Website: crate-barrel
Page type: receipt
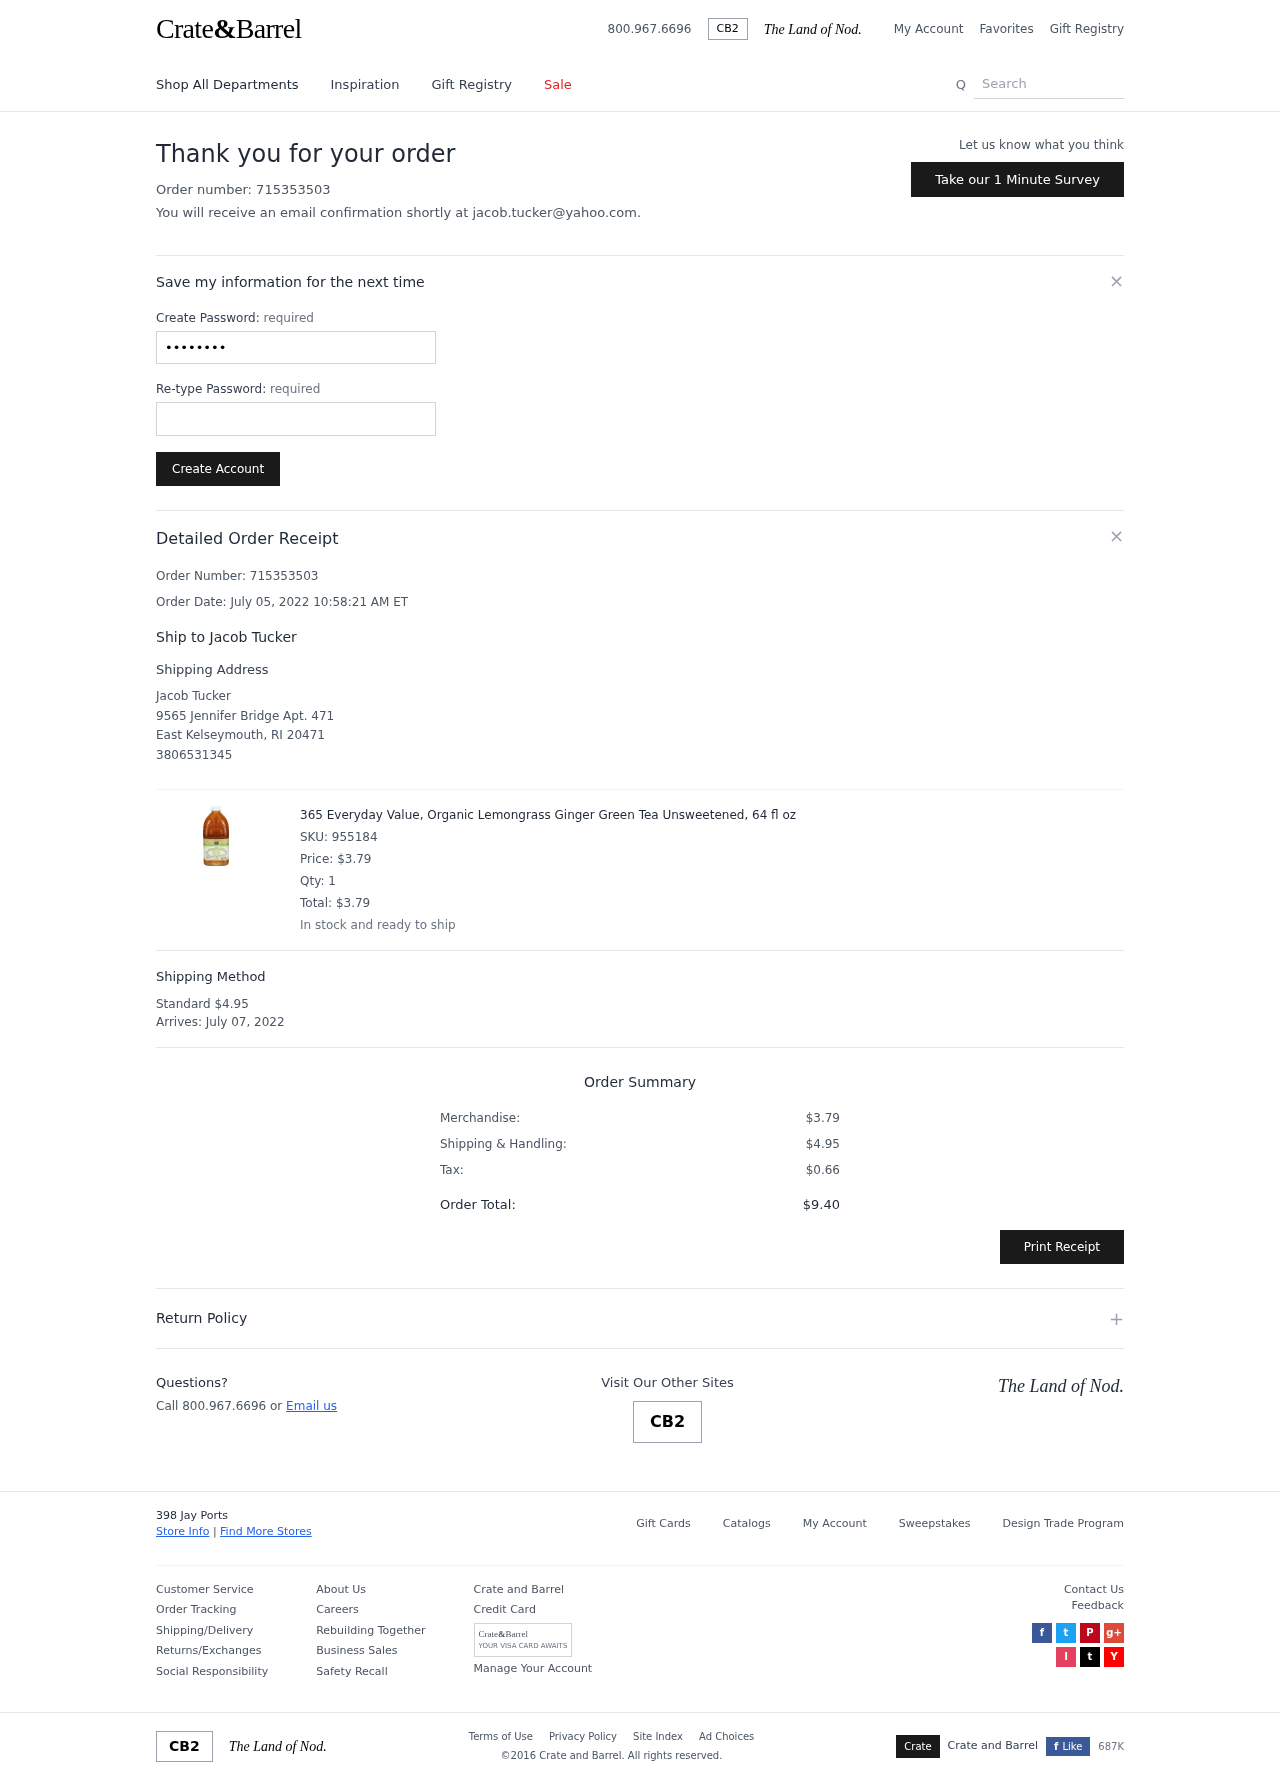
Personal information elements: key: PII_CITY
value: East Kelseymouth
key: PII_EMAIL
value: jacob.tucker@yahoo.com
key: PII_FULLNAME
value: Jacob Tucker
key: PII_FULLNAME
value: Ship to Jacob Tucker
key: PII_PHONE
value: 3806531345
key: PII_POSTCODE
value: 20471
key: PII_STATE_ABBR
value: RI
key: PII_STREET
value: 9565 Jennifer Bridge Apt. 471
Product elements: key: PRODUCT1_NAME
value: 365 Everyday Value, Organic Lemongrass Ginger Green Tea Unsweetened, 64 fl oz
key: PRODUCT1_PRICE
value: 3.79
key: PRODUCT1_QUANTITY
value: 1
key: PRODUCT1_SKU
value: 955184
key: PRODUCT1_TOTAL
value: $3.79
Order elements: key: ORDER_ID
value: Order Number: 715353503
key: ORDER_ID
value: Order number: 715353503
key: ORDER_DATE
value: Order Date: July 05, 2022 10:58:21 AM ET
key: ORDER_SHIPPING_COST
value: $4.95
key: ORDER_DELIVERY_DATE
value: July 07, 2022
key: ORDER_SUBTOTAL
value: $3.79
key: ORDER_TAX
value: $0.66
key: ORDER_TOTAL
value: $9.40
Search elements: key: HEADER_SEARCH
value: Search